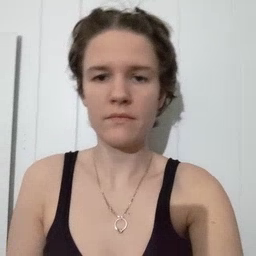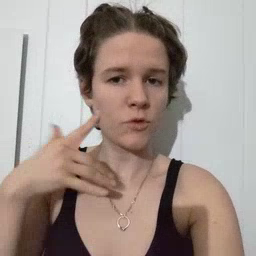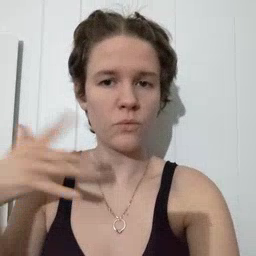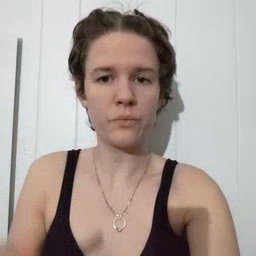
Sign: noisy